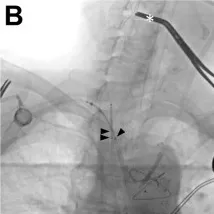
(B) Fluoroscopic snapshot of the middle part of the kissing stenting procedure reveals simultaneous retrograde deployment of two Wallstents via a trans-brachial (single arrowhead) and a trans-carotid (double arrowheads) access. Also, notice the distal CCA clamp (asterisk) used for cerebral embolic protection during balloon angioplasty and stent deployment.
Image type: radiology (x_ray)